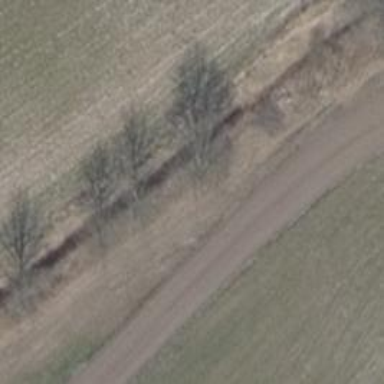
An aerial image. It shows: Row of deciduous broadleaved trees.